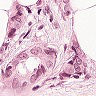
Metastatic tissue present: yes